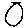
Label: circle